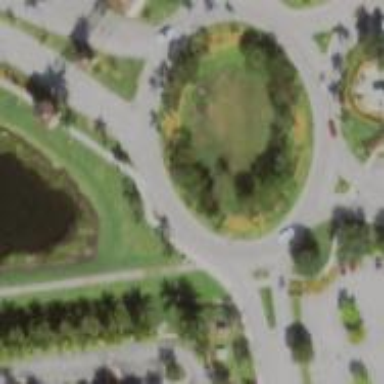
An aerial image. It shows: Residential road with roundabout.